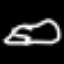
Label: frog